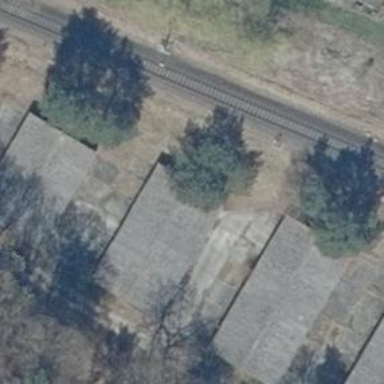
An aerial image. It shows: Group of garages.